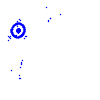
Particle: electron